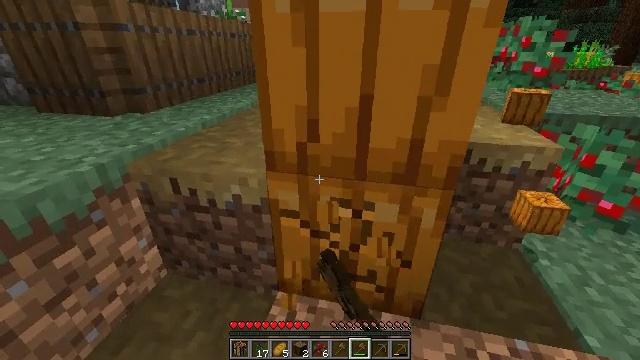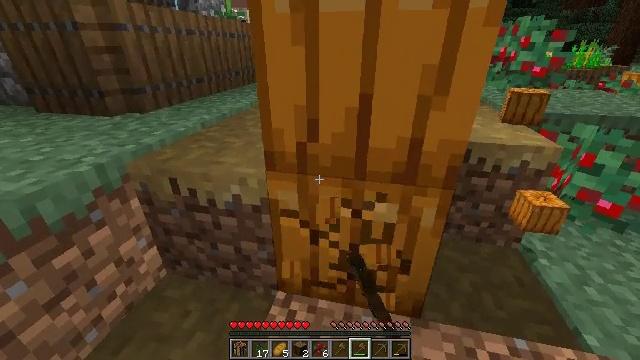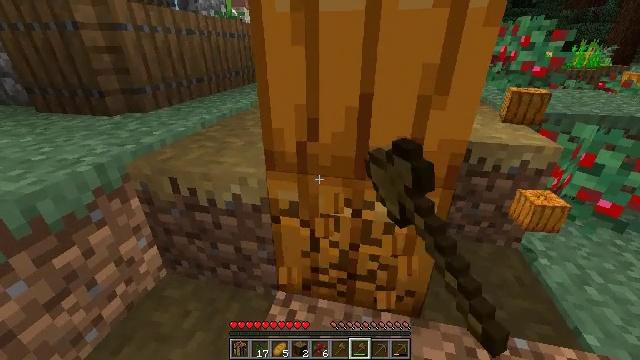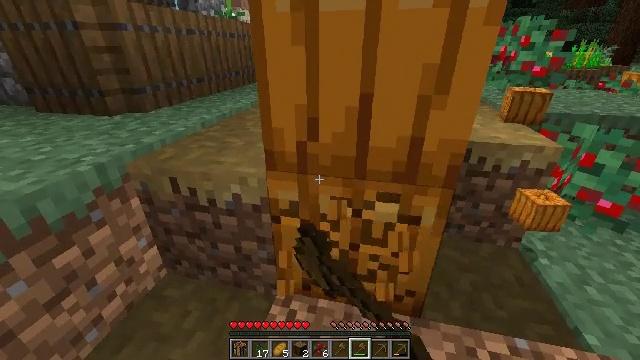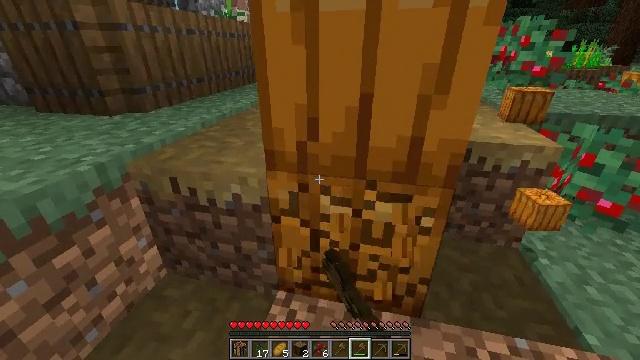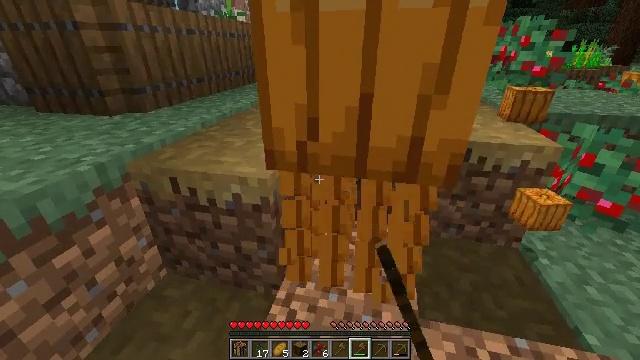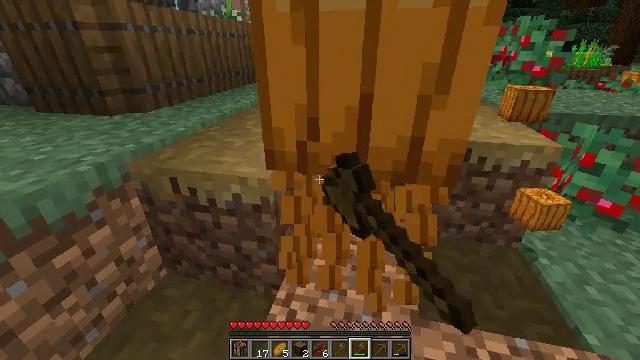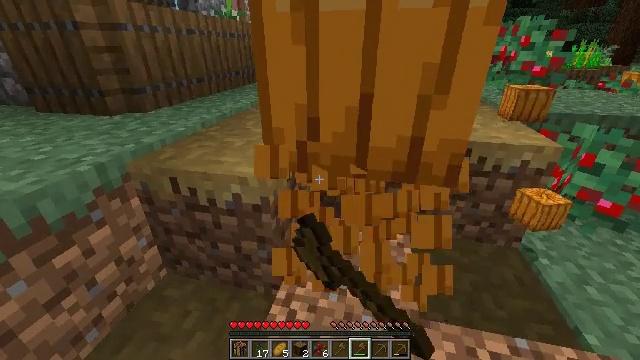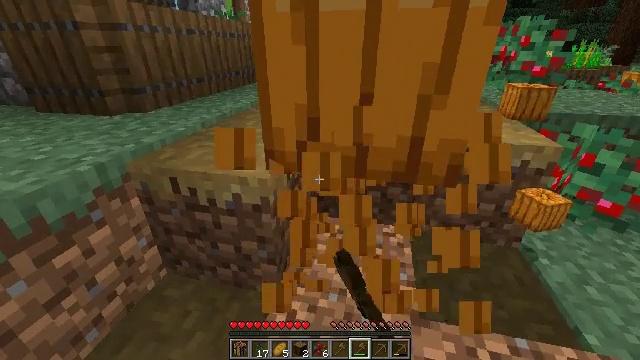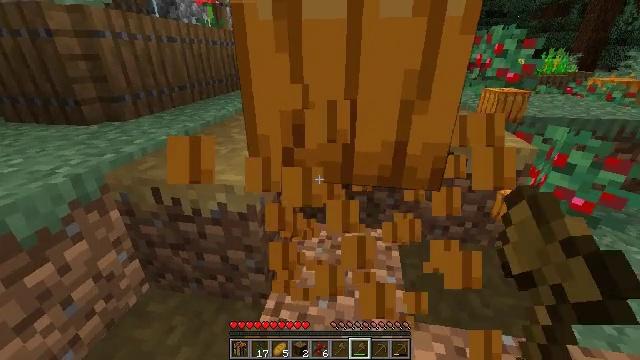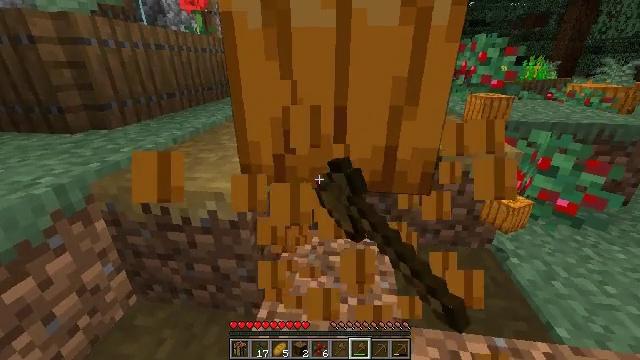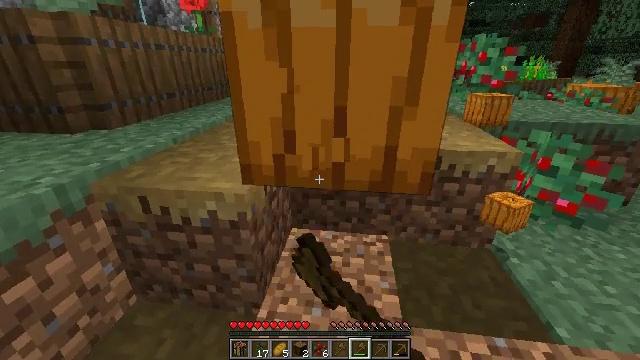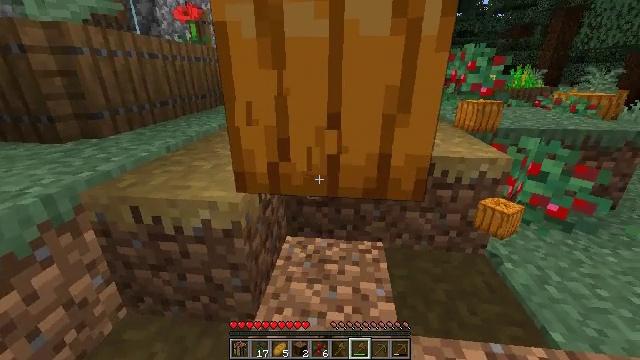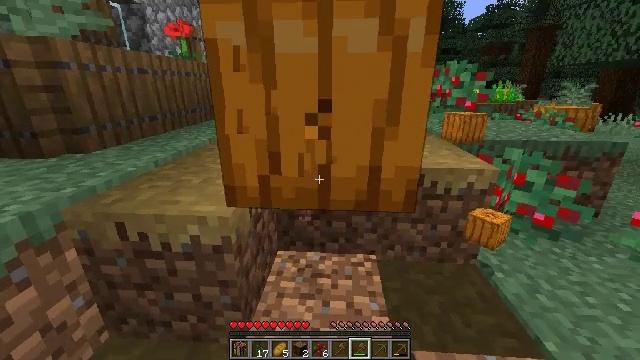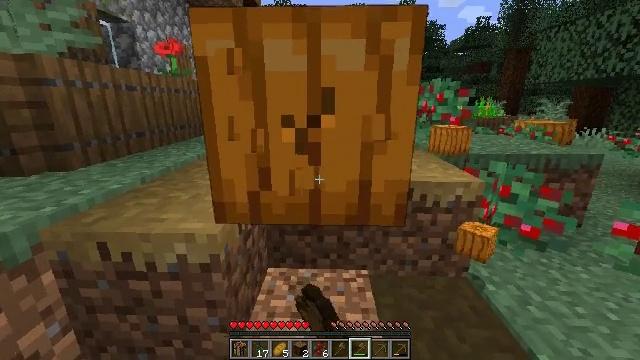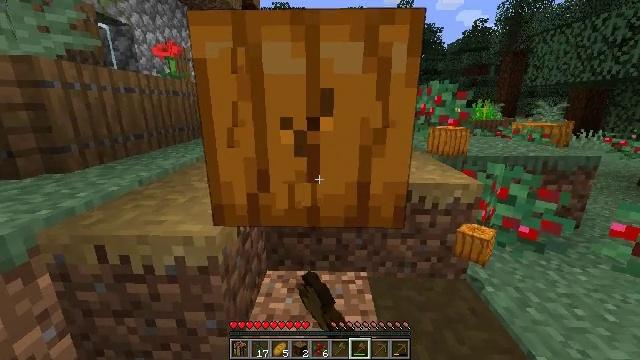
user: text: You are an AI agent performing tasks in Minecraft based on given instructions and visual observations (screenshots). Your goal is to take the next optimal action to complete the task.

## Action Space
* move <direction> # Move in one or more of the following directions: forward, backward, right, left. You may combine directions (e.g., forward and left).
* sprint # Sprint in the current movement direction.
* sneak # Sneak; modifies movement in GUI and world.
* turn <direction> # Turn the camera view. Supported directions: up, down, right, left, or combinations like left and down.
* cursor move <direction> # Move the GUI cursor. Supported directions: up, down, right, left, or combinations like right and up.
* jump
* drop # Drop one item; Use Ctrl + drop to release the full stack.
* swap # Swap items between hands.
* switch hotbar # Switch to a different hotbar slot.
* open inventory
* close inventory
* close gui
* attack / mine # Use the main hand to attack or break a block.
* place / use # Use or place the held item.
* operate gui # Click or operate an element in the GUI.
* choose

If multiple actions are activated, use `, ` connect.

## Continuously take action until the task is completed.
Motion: motion action
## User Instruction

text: Mine the pumpkin from the ground.
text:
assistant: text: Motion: attack / mine
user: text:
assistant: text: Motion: attack / mine
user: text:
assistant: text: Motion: attack / mine
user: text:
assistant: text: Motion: attack / mine
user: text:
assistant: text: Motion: attack / mine
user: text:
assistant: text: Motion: attack / mine
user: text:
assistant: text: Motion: attack / mine
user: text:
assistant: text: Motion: attack / mine
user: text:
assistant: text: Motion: turn right and up, attack / mine
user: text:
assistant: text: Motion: turn right and up, attack / mine
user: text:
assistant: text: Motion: attack / mine
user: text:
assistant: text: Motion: turn right and up, attack / mine
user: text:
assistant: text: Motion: turn right and up, attack / mine
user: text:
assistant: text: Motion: turn right and up, attack / mine
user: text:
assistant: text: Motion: attack / mine
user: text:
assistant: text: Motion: attack / mine
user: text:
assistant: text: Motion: attack / mine
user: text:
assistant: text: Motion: attack / mine
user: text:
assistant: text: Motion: attack / mine
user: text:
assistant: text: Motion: attack / mine
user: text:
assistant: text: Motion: attack / mine
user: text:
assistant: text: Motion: attack / mine
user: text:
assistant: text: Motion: attack / mine
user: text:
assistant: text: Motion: attack / mine
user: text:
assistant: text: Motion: attack / mine
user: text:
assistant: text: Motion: attack / mine
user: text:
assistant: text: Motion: attack / mine
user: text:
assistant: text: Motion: attack / mine
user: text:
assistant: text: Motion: attack / mine
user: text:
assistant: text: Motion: attack / mine